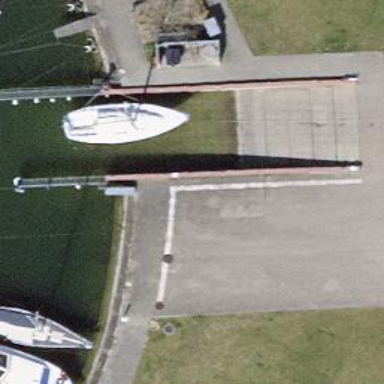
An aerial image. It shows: Slipway on leisure land.